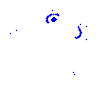
Particle: electron